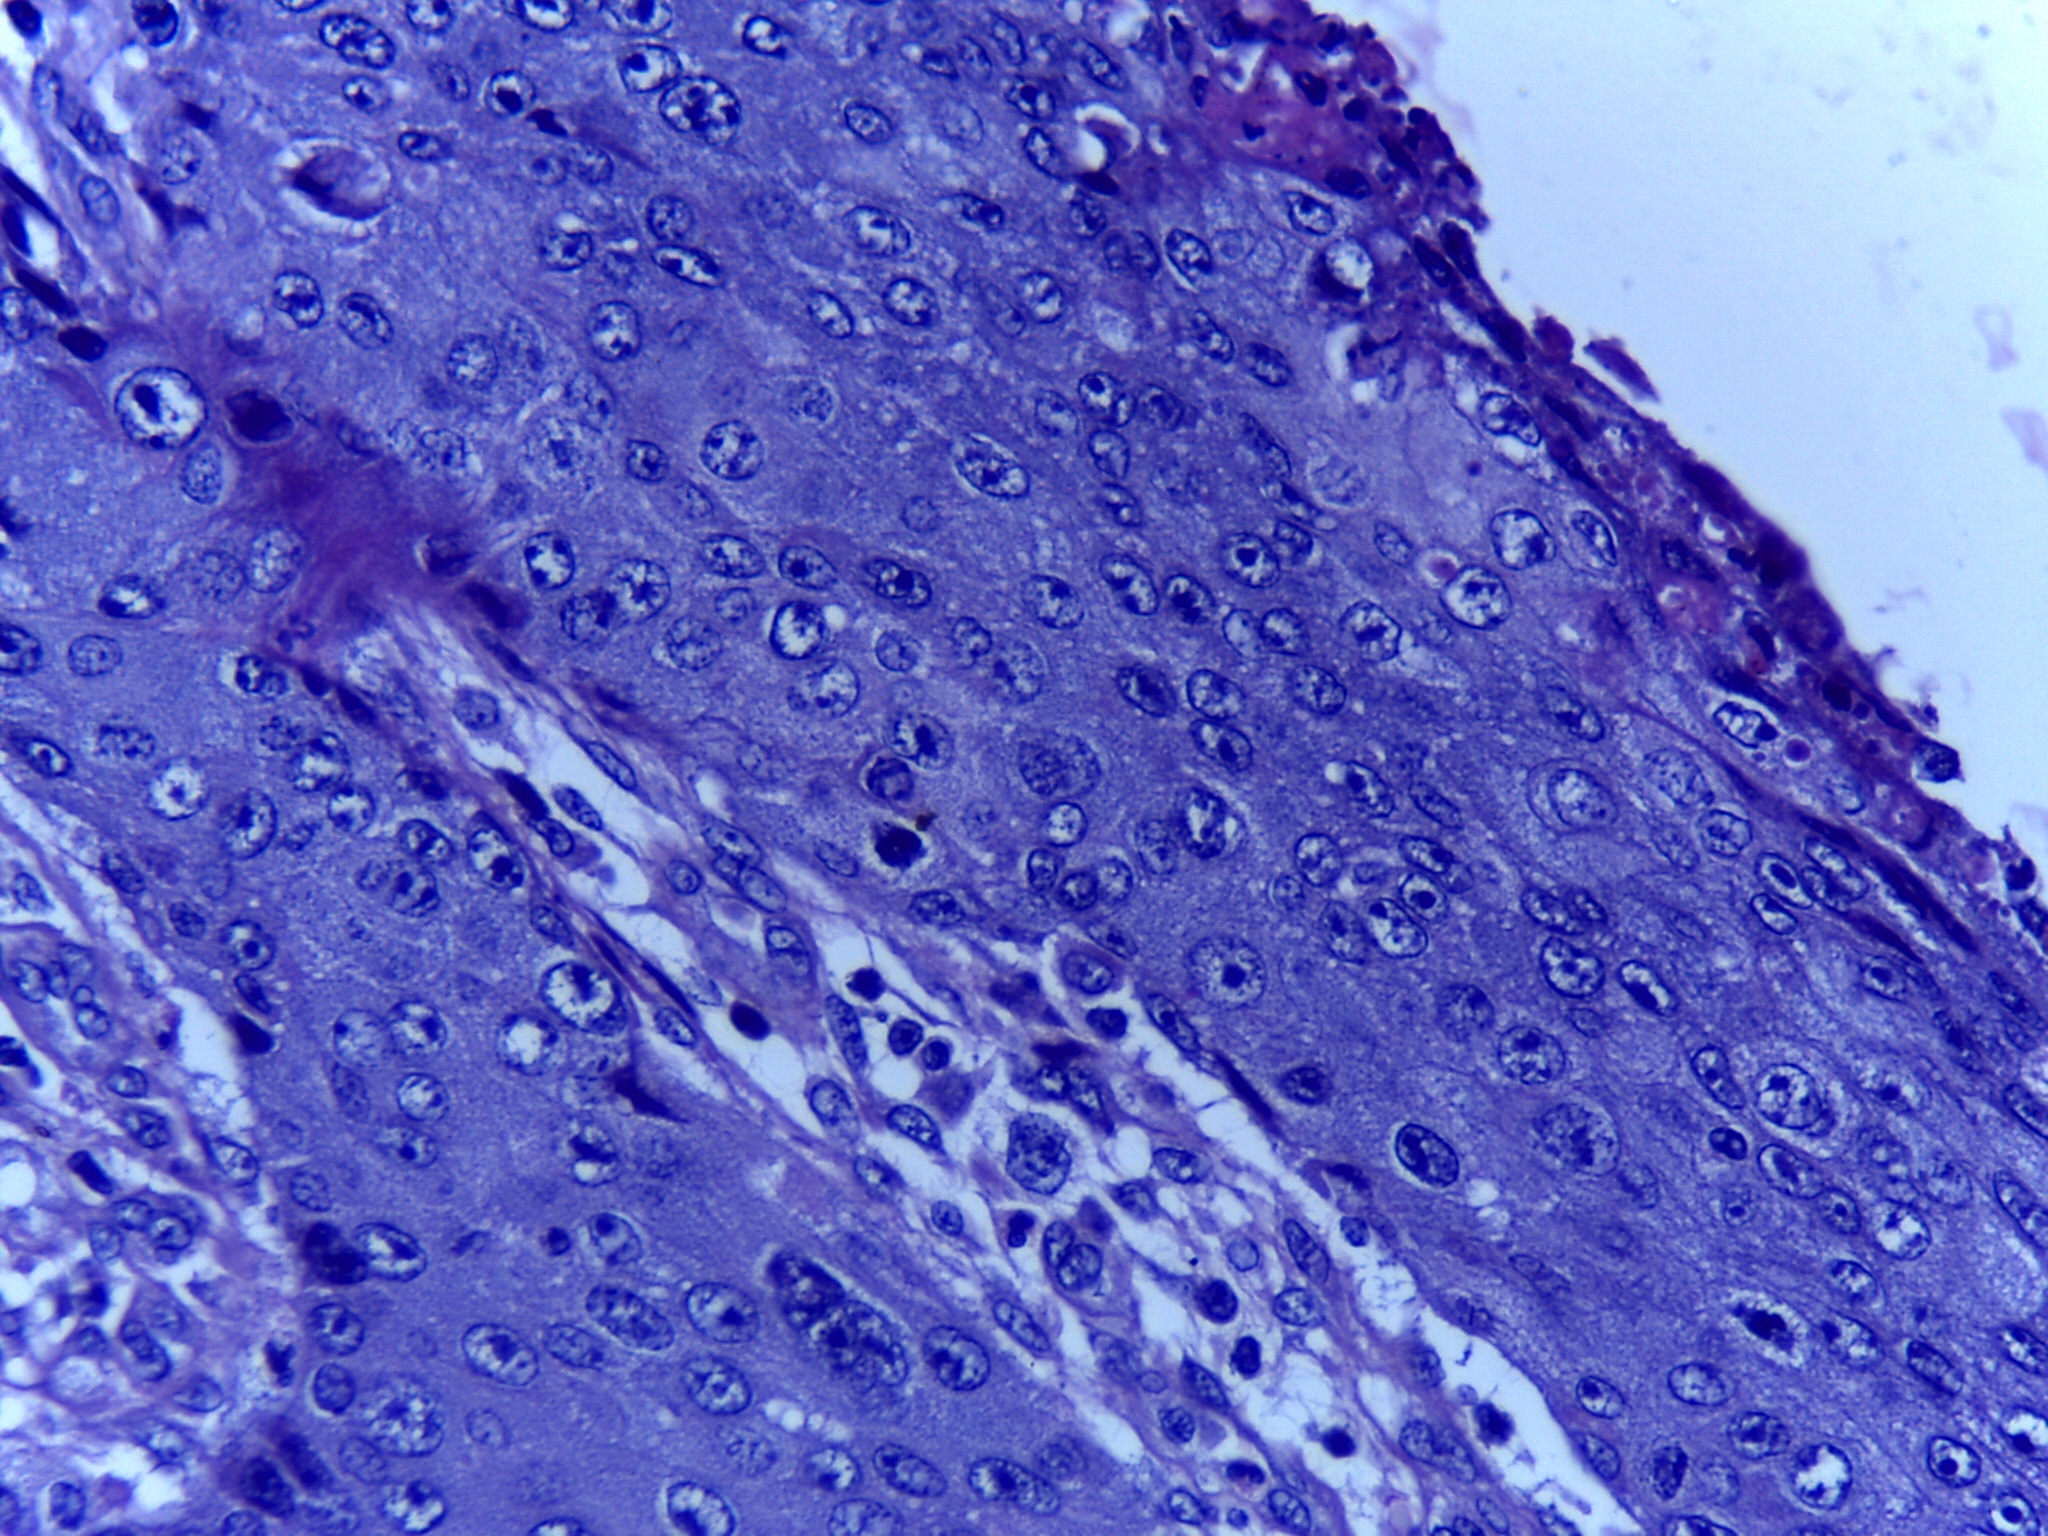
Diagnosis: OSCC